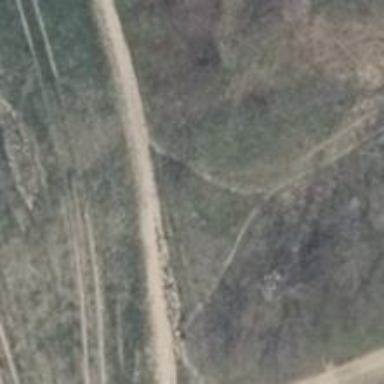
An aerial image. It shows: Path on the ground.